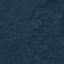
Land use / land cover class: Forest